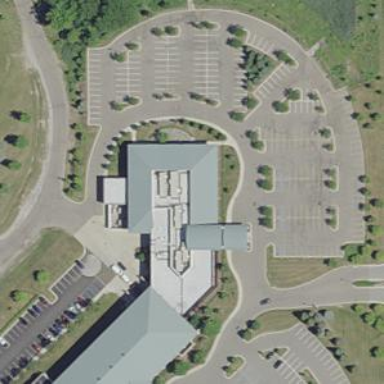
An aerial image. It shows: Clinic building providing healthcare services.